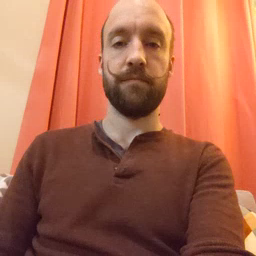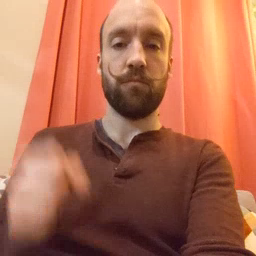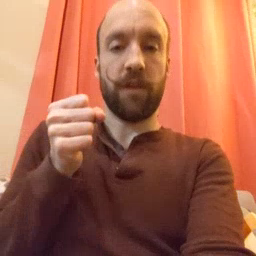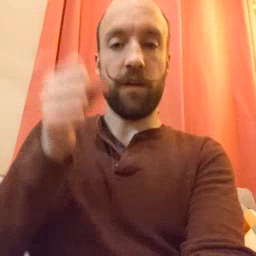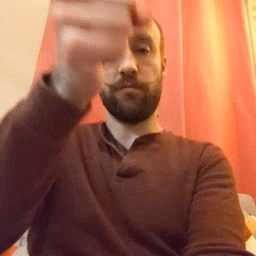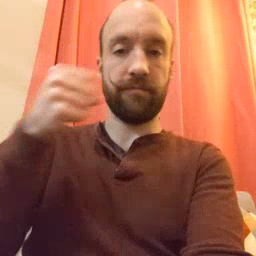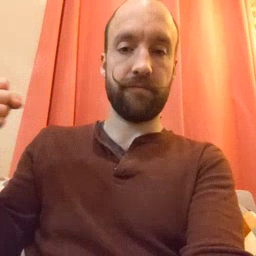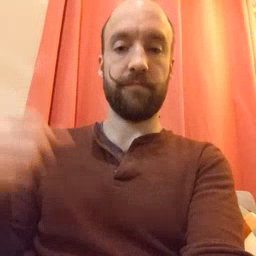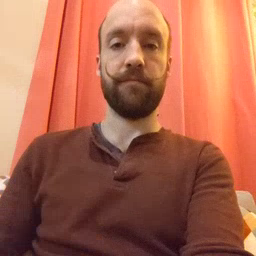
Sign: refrigerator